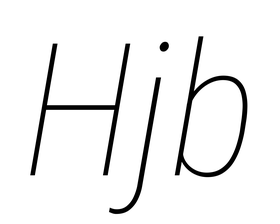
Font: Roboto-Italic_Condensed_Thin_Italic